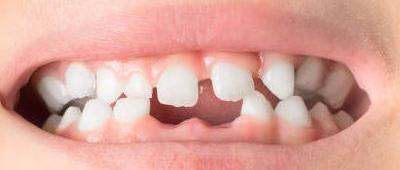
Condition: hypodontia